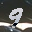
Label: 9